Question: how can i toggle div "b" , display status between div "a" and "b"?

'''
<script type="text/javascript" src="http://ajax.googleapis.com/ajax/libs/jquery/1.4.2/jquery.min.js"></script>
<script type="text/javascript">
$(function(){
// how can i do this in js ?
// mouse over a , b displays
// mouse out a , not over b ,2seconds b hide
// mouse out a , over b , b don't hide
// mouse out b , not over a, b, 2seconds b hide
});
</script>
<style type="text/css">
*{margin:0;padding:0}
.page{padding:60px;}
.a{background-color:tan;width:50px;height:50px;color:#fff}
.b{background-color:#9E0606;width:100px;height:100px;color:#fff}
</style>
<div class="page">
<div class="a">a</div>
<div class="b">b</div>
</div>
'''
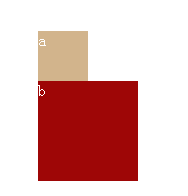
Answer: Try this
'''
var tOut;
$('.a,.b').hover(function () {
$('.b').show();
clearTimeout(tOut);
}, function () {
tOut = setTimeout(function () {
$('.b').hide();
}, 2000);
});
'''
<URL>